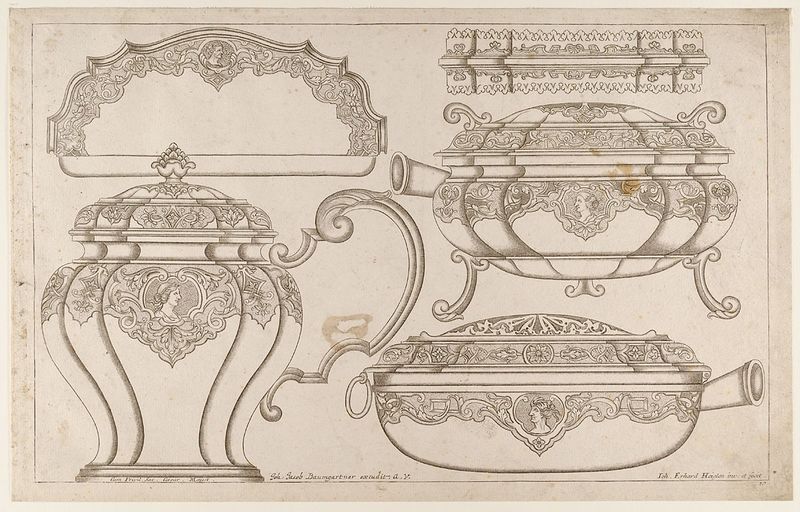
Titel: Serviceteile, Blatt 10 aus der Folge 'Gantz neüe Erfindungen unterschiedlicher Arten von Servicen denen der Goldschmieds-Kunst Zugethanen zu besonderem nutzen'
Künstler: Johann Erhard Heiglen
Standort: Hamburg
Institution: Museum für Kunst und Gewerbe Hamburg
Schlagwörter: profil, schale, tablett, kanne, papier, grafik, graphik, fotografie, photographie, medaillon, druckgraphik, druckgrafik, stich, kunstgewerbe, laubwerk, blattwerk, terrine, kupferstich, kunsthandwerk, groteske, deckelschale, punzierung, essgeschirr, bandelwerk, reproduktionen, berain, industriedesign, druckerzeugnisse, behälter, schüssel, essservice, ornamentstich, vorlageblätter, punzenstich